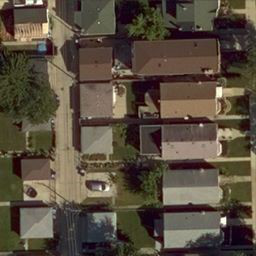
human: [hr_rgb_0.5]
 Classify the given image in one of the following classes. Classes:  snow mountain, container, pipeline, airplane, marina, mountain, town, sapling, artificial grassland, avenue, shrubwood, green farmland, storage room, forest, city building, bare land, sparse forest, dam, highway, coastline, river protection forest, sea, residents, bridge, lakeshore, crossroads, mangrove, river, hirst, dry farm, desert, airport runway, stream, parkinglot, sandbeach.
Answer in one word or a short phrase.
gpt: residents